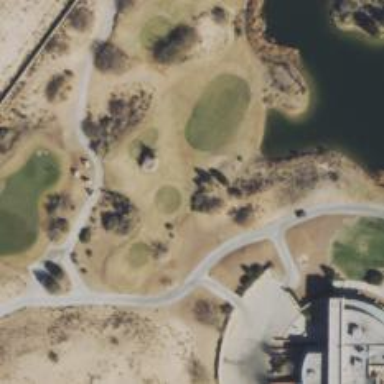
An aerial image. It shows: Golf tee on grassy land.